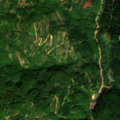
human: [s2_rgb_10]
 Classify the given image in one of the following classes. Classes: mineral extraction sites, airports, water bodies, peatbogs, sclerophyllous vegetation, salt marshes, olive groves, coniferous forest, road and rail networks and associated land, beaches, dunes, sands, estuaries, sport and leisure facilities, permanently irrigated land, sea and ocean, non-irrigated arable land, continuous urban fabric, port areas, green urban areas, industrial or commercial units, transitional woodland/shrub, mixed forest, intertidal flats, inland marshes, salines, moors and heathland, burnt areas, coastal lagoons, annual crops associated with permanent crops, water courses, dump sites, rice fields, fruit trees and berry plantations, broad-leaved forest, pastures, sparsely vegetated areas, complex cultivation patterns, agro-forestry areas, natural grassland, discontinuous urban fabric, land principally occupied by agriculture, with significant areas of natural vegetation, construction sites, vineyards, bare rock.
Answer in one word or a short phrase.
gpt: land principally occupied by agriculture, with significant areas of natural vegetation, broad-leaved forest, mixed forest, transitional woodland/shrub